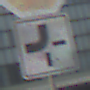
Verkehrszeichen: VerlaufVorfahrtsstrasse2
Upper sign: Stop
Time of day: SunriseSunset
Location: Outdoor (Urban)
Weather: PartlyCloudy
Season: NotSpecified
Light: Natural